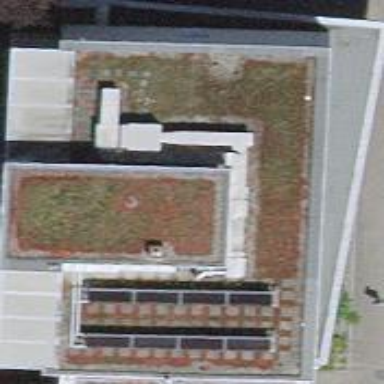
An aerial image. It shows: Building with flat roof.